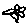
Label: flower